Question: I'll start by saying I'm not an expert at command-line, so I really only barely know what I'm doing.
I cannot get RVM and oh-my-zsh to play nice together. I've tried several different solutions posted around, some on SO, but nothing I have found seems to fix the issue.
Initially, someone else setup RVM on my machine. I later setup oh-my-zsh myself, and remember having a lot of trouble doing so.
My '.zhsrc' file is completely default except for these 2 lines
'''
export PATH=$HOME/bin:/usr/local/bin:/usr/local/rvm/bin:$PATH
#pretty sure this line does nothing, although I've seen this fix around
# several places. I noticed that I don't seem to have an .rvm file in my
# home directory which would be an issue, but I have no idea how to
# go about correcting this.
[[ -s "$HOME/.rvm/scripts/rvm" ]] && source "$HOME/.rvm/scripts/rvm"
'''
I added the '/usr/local/rvm' to the Path directive as zsh returns 'zsh: rvm command not found' without it there. Otherwise most rvm command work, with the exception of 'rvm use' which throws the following error:
'''
RVM is not a function, selecting rubies with 'rvm use ...' will not work.
You need to change your terminal emulator preferences to allow login shell.
Sometimes it is required to use '/bin/bash --login' as the command.
Please visit https://rvm.io/integration/gnome-terminal/ for a example.
'''
I have ensured the profile preferences on my profile in iTerm2 are set to "Login Shell" as recommended by RVM

I have tried changing these preferences to the "Command" option and using the recommended '/bin/bash/ --login' as the command, however zsh no longer appears to work when this happens. Changing the command to '/bin/zsh/ --login' allows zsh to work again but does not solve the problem as I still get the "RVM is not a function" error when trying to run 'rvm use'
The default ruby in RVM is set to 2.0.0. I can run 'ruby -v' in my home folder and get the ruby version output which shows the default version.
Working on rails projects, I can run all rails commands IF the Gemfile specifies ruby 2.0.0, the default. However on a project that uses a different version, I get the following error:
'''
Your Ruby version is 2.0.0, but your Gemfile specified 1.9.3
'''
Then I cannot run 'rvm use 1.9.3' as it returns the above mentioned error.
## How can I make zsh play nice with RVM?
Some info about my setup:
- - - -
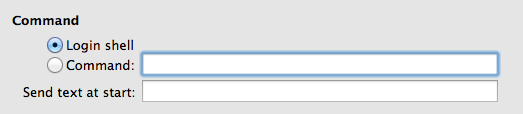
Answer: Turns out that RVM was installed in the wrong place. When I had initially installed RVM I believe I did so with the 'sudo' command, which ran the multi-user install (installed to '/usr/local/rvm'), and not the single user (should be in '~/.rvm/scrips/rvm'), which is why all the posted solutions were not working for me.
I had to uninstall RVM with 'rvm implode'. There were some permissions issues, so I had to manually go in and delete the files that could not be deleted. Ran the curl command to re-install RVM and now it's installed in the correct place.
Sourcing RVM in my '.zshrc' with '[[ -s "$HOME/.rvm/scripts/rvm" ]] && source "$HOME/.rvm/scripts/rvm"' now works properly and I can switch between rubies.